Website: walmart
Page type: delivery-shipping
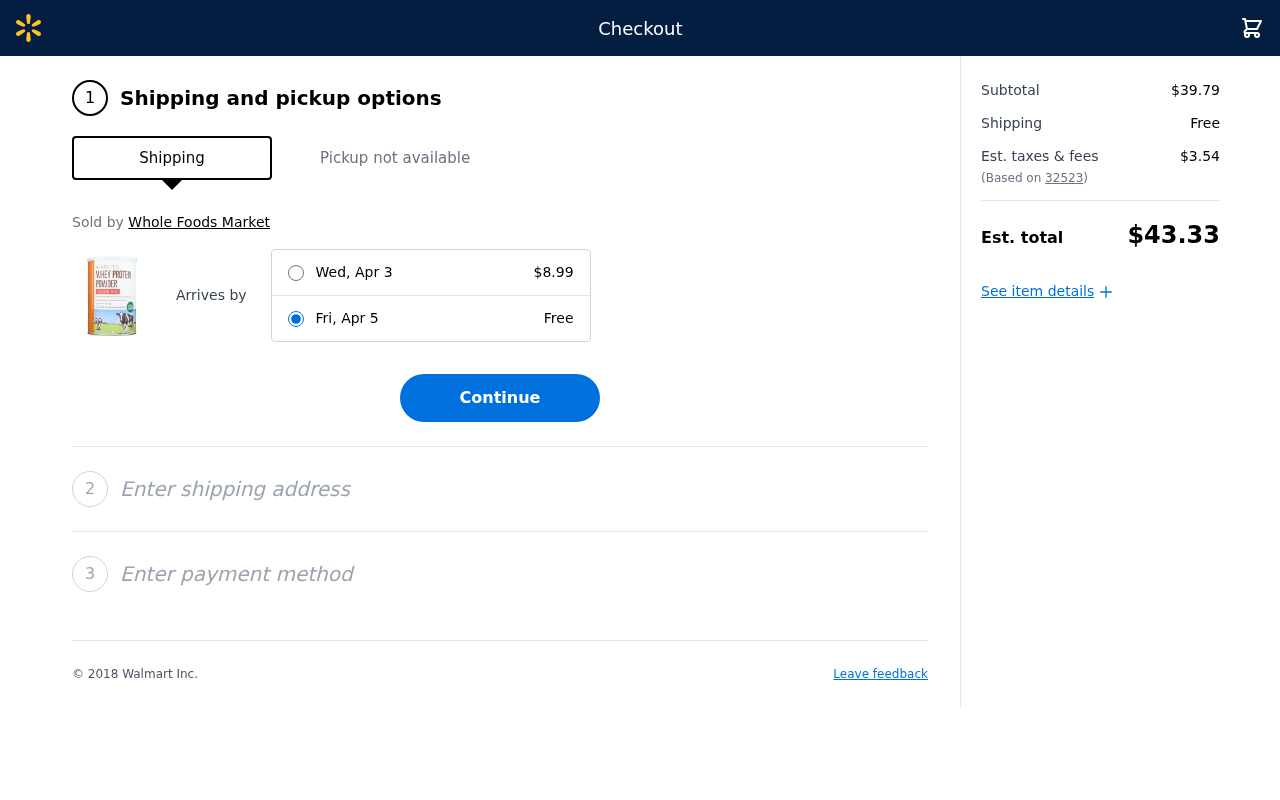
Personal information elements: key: PII_POSTCODE
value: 32523
Product elements: key: PRODUCT1_BRAND
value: Whole Foods Market
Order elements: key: ORDER_EXPRESS_DATE
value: Wed, Apr 3
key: ORDER_EXPRESS_PRICE
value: $8.99
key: ORDER_DELIVERY_DATE
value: Fri, Apr 5
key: ORDER_SHIPPING_COST
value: Free
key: ORDER_SUBTOTAL
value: $39.79
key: ORDER_SHIPPING_COST2
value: Free
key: ORDER_TAX
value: $3.54
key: ORDER_TOTAL
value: $43.33